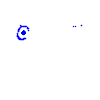
Particle: pion